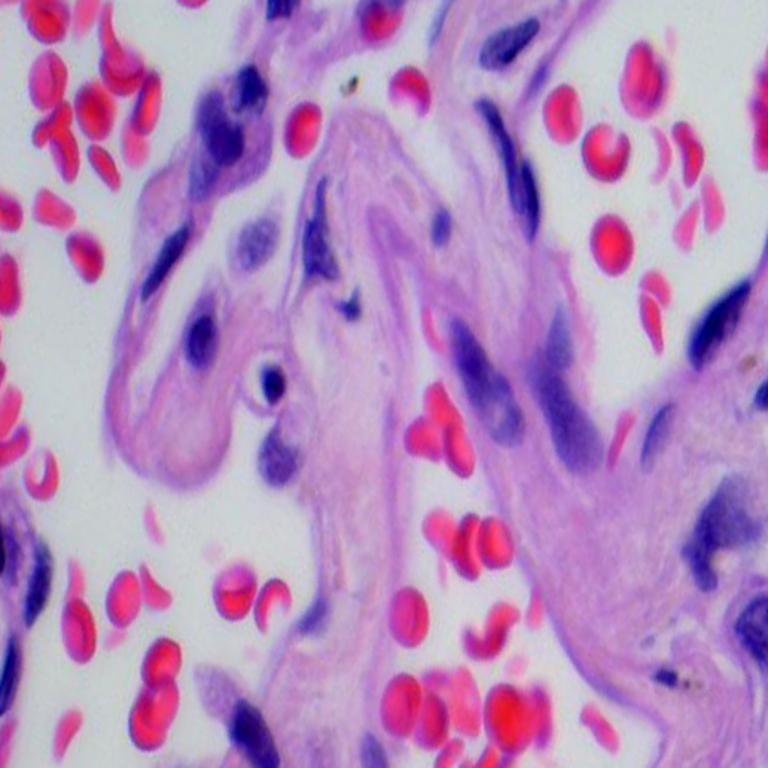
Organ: lung
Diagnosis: benign